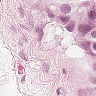
Metastatic tissue present: yes